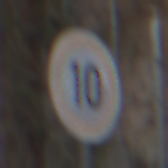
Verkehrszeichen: Geschwindigkeit10
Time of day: MorningAfternoon
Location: Outdoor (Urban)
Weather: PartlyCloudy
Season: NotSpecified
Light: Natural